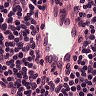
Metastatic tissue present: no